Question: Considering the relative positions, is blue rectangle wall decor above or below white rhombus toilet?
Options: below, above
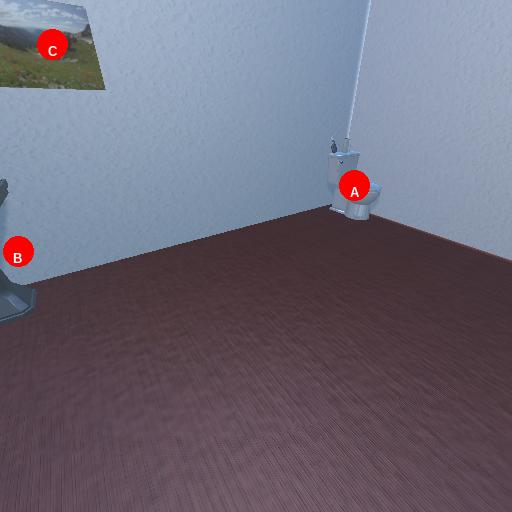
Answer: below